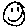
Label: smiley face